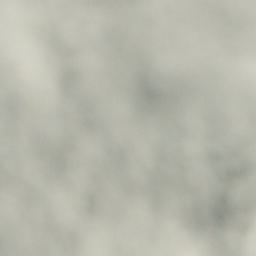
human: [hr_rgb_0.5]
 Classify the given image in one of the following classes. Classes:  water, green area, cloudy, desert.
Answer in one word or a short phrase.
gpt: cloudy